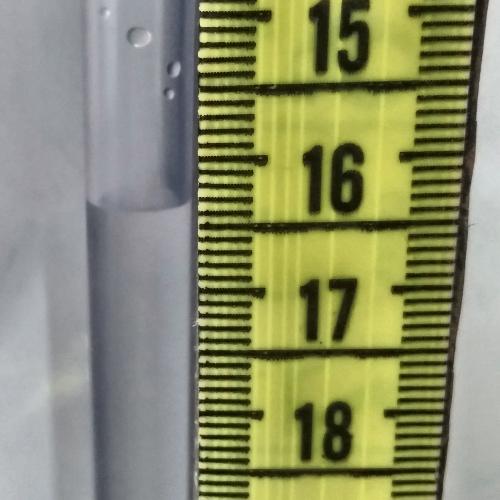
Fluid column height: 16.3 cm